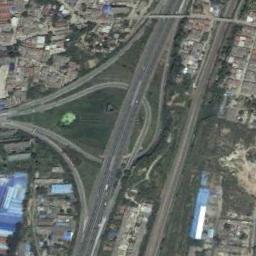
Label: overpass